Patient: sex F, age 80
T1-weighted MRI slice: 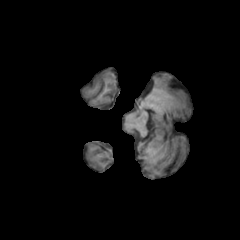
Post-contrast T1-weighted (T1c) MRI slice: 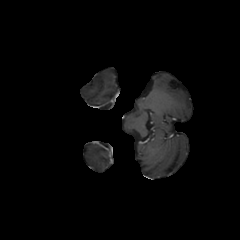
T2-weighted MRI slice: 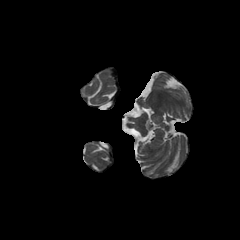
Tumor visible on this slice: no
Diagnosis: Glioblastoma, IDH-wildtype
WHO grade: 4